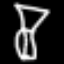
Label: hourglass